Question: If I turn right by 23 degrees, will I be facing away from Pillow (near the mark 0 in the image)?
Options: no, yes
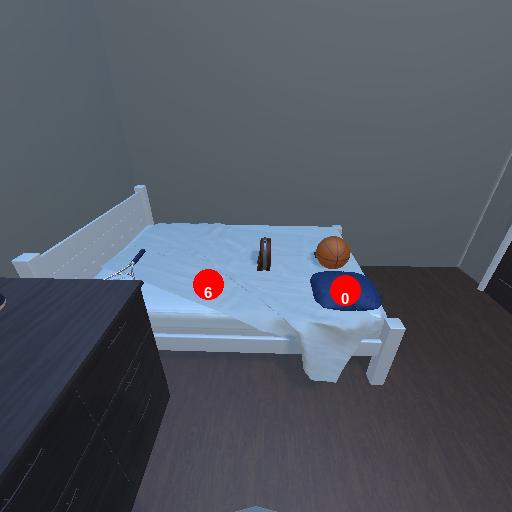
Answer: no